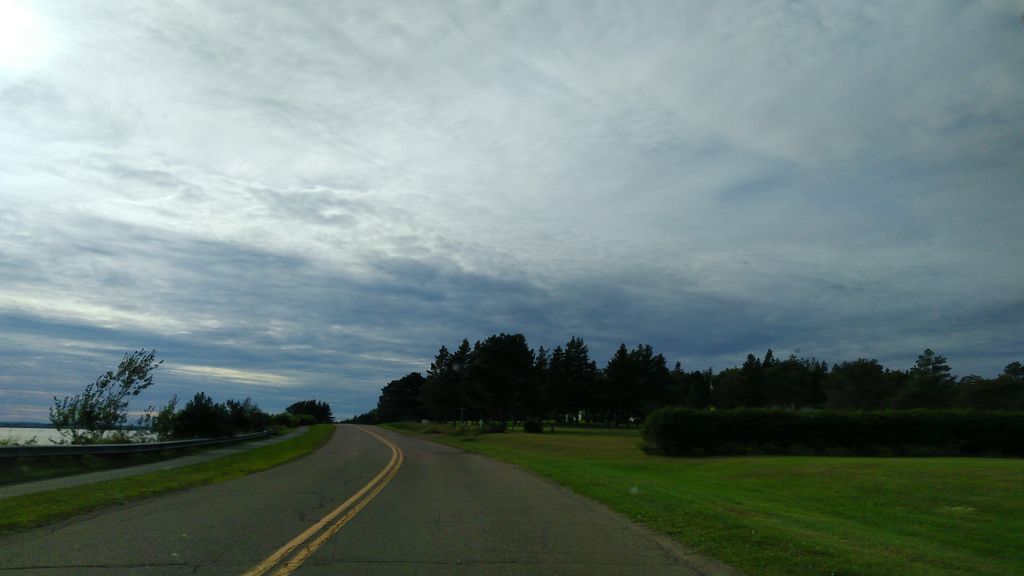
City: charlottetown